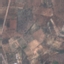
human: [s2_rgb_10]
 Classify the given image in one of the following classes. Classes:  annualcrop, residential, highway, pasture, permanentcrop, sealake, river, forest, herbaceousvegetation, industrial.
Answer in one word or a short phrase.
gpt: PermanentCrop